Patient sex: M
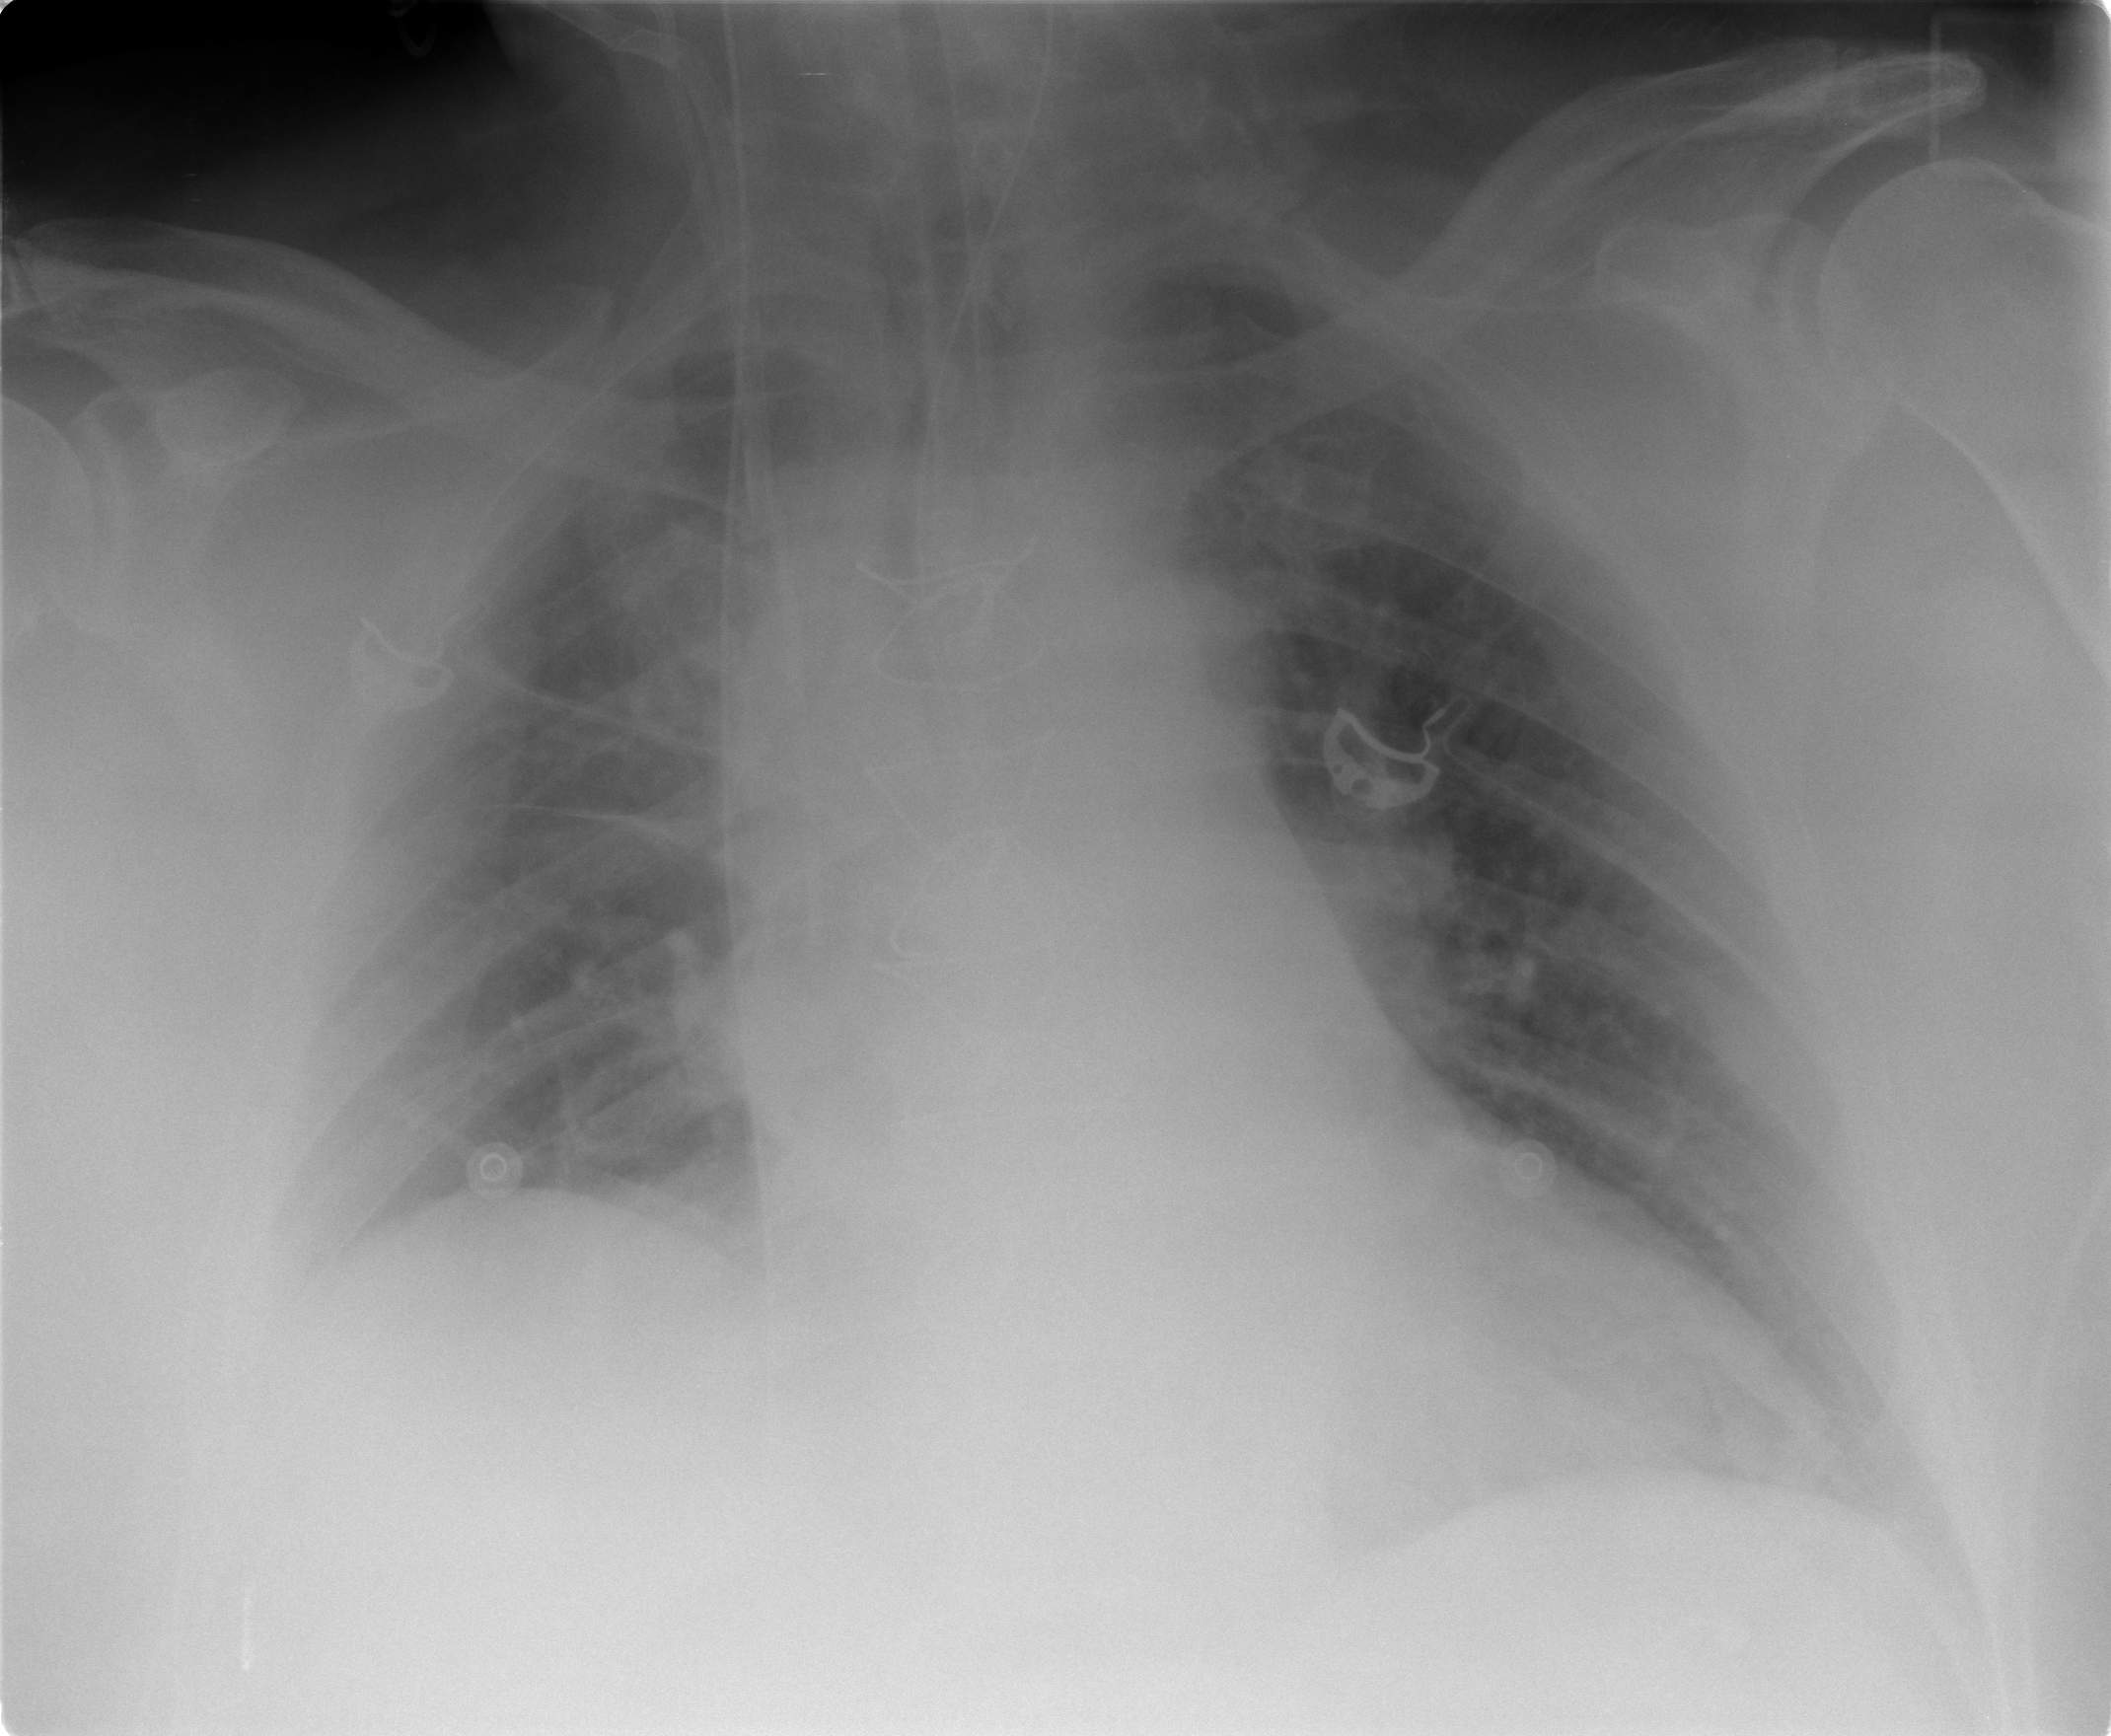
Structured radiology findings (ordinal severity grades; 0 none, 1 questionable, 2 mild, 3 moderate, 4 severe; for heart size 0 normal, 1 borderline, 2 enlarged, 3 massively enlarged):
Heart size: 1
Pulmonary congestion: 2
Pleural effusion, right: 1
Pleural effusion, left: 1
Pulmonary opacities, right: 0
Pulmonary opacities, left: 0
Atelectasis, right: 2
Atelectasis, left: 2